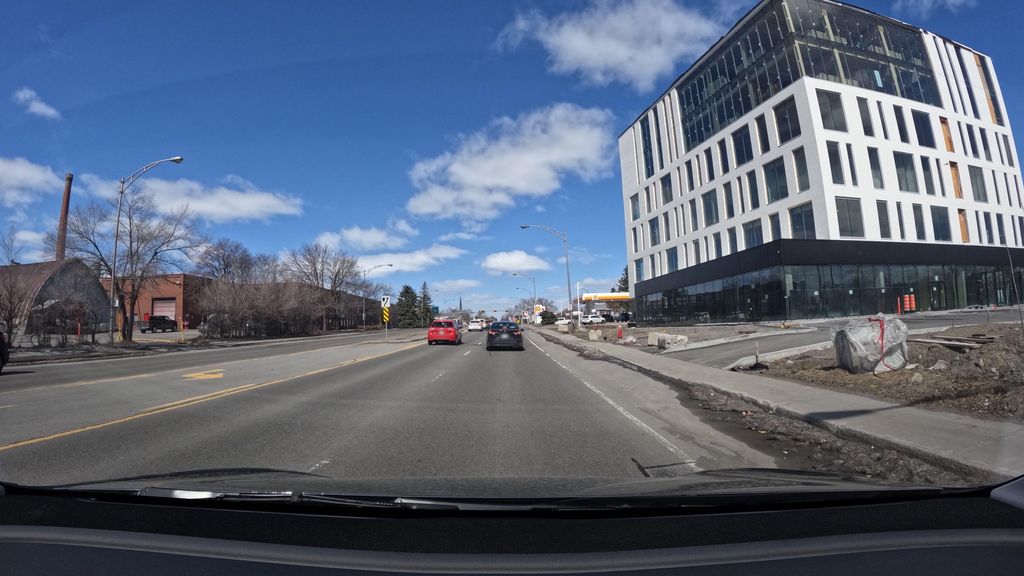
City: montreal